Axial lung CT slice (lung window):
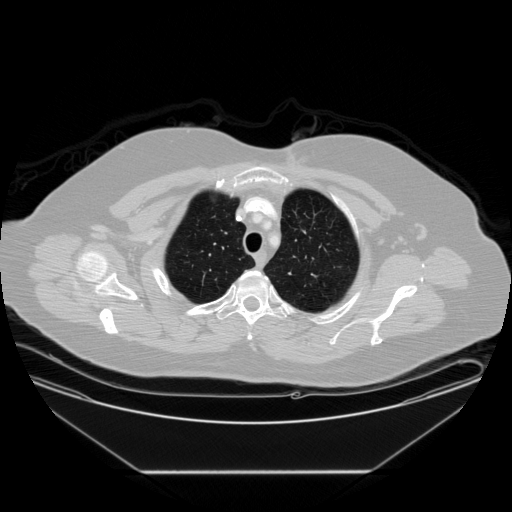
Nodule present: no